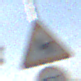
Verkehrszeichen: DoppelkurveZunaechstLinks
Zusatzzeichen unten: Geschwindigkeit50
Umgebung: Outdoor, Suburban
Tageszeit: SunriseSunset
Wetter: PartlyCloudy
Licht: Natural
Jahreszeit: NotSpecified
Kontrast: HighContrast